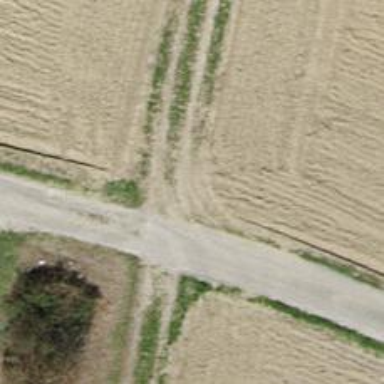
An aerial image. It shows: Grass track with grade4 quality surface.